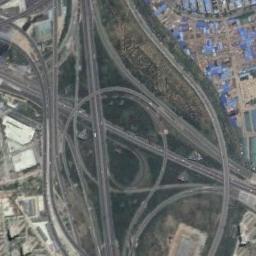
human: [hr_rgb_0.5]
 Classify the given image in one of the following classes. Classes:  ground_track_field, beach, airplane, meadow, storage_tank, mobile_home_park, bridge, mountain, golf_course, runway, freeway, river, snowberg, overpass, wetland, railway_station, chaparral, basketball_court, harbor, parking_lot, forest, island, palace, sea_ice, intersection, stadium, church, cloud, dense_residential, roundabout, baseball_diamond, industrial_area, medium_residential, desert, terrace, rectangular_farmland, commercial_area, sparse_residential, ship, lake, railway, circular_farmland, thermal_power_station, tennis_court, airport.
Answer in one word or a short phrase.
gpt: overpass